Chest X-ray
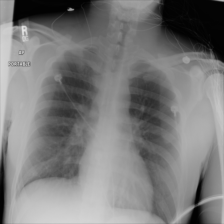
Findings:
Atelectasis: negative
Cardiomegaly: negative
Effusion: negative
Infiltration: negative
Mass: negative
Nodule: negative
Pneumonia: negative
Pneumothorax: negative
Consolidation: negative
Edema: negative
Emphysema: negative
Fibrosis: negative
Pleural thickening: negative
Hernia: negative